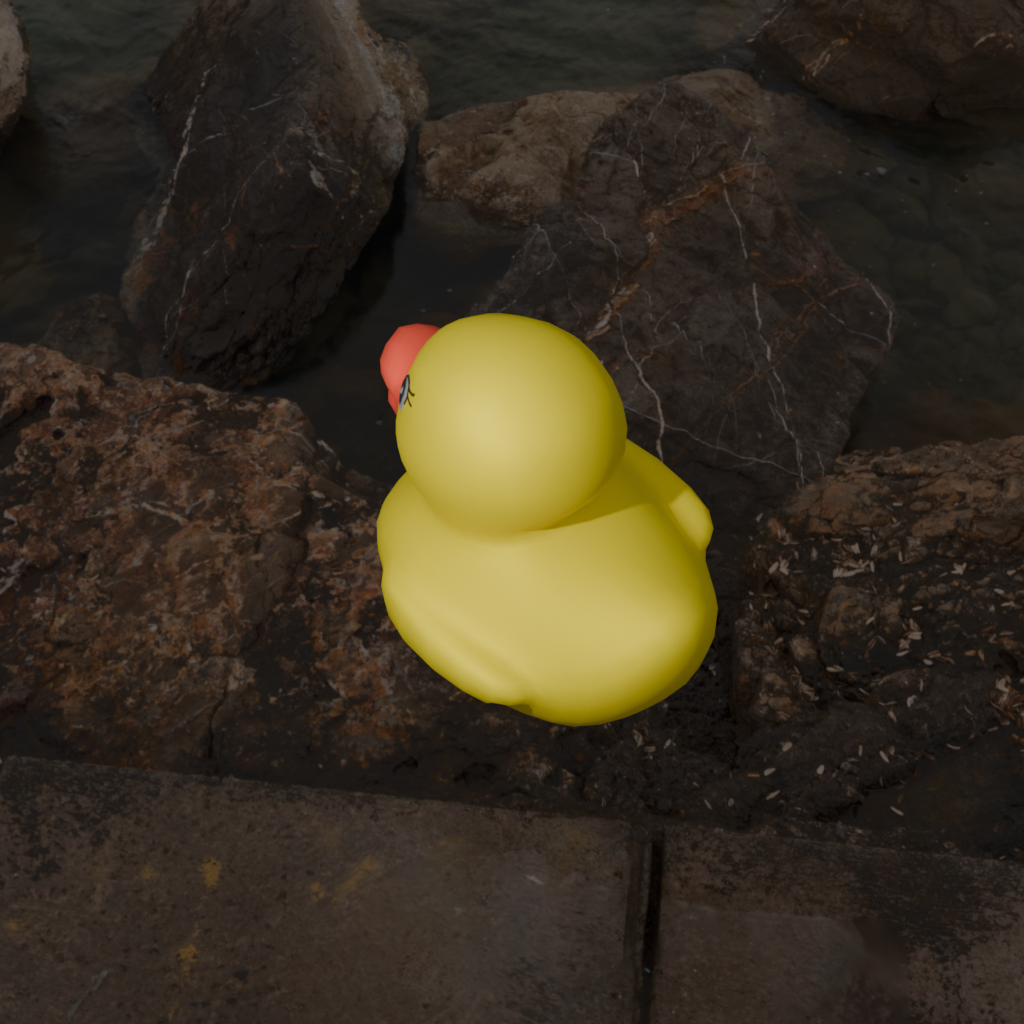
an image of a yellow rubber duck seen from <back_left_top> in a rocky pier extending into calm sea with a dramatic cloudy sky at sunset.